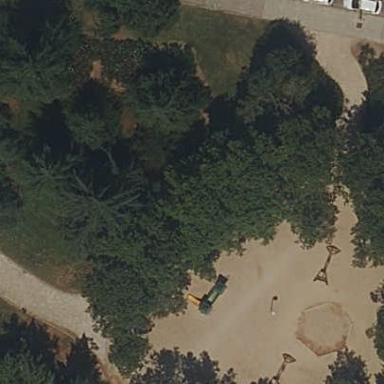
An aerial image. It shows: Playground area for leisure activities on the land.